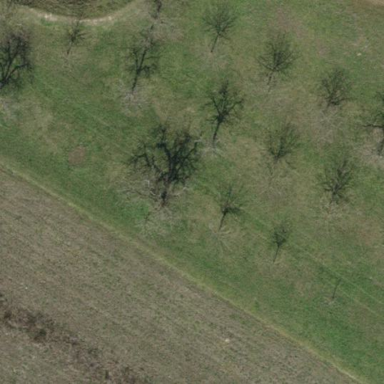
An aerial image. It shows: Orchard.